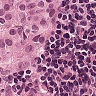
Metastatic tissue present: yes